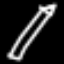
Label: pencil